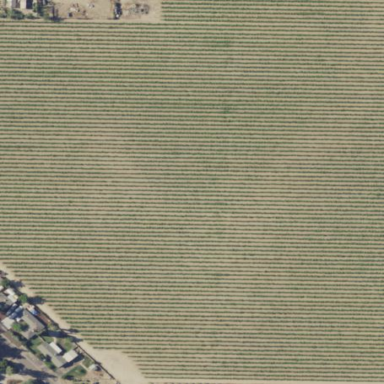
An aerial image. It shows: Vineyard with grape crops.